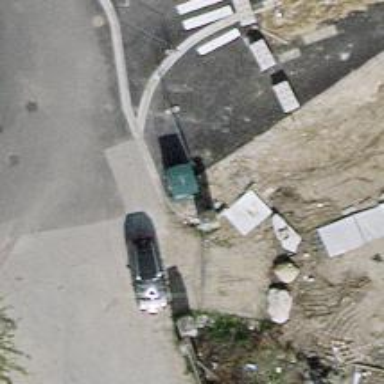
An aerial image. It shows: Recycling container at amenity designated for recycling.